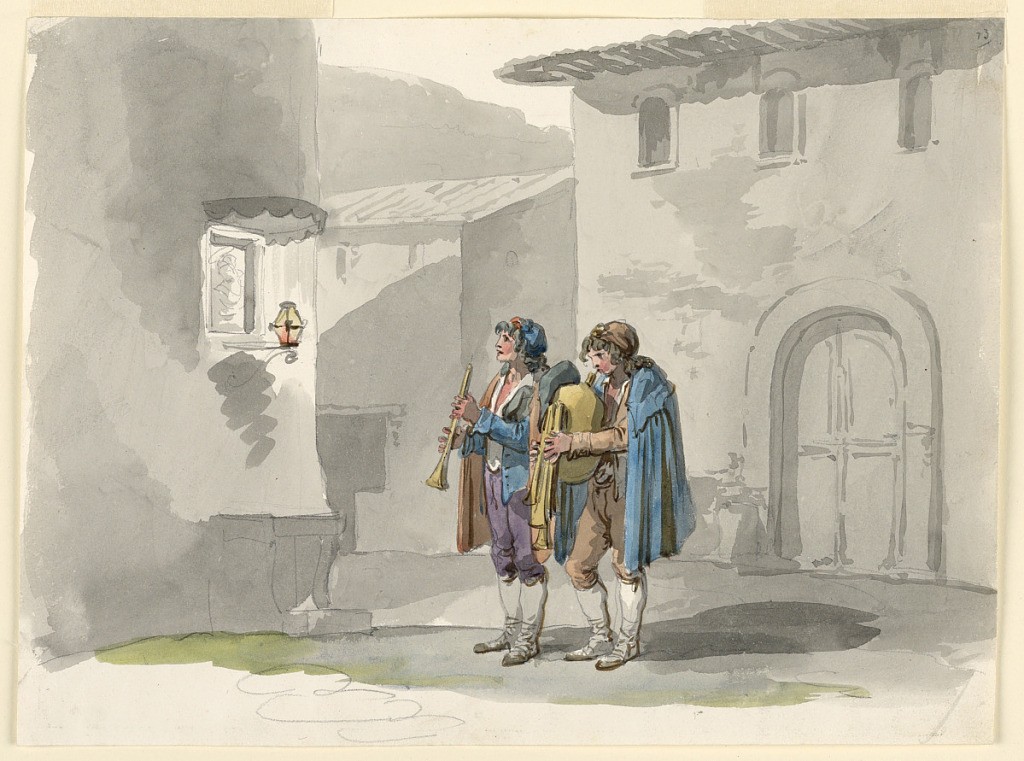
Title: "Pifferari," Two Pipers from the Abruzzi in Rome
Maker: Bartolomeo Pinelli, Italian, 1781–1835
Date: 1807–08
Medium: Paper
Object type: Drawing
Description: They are simliar to plate 23, loc. cit., standing at a street corner. A lamp burns before the image.